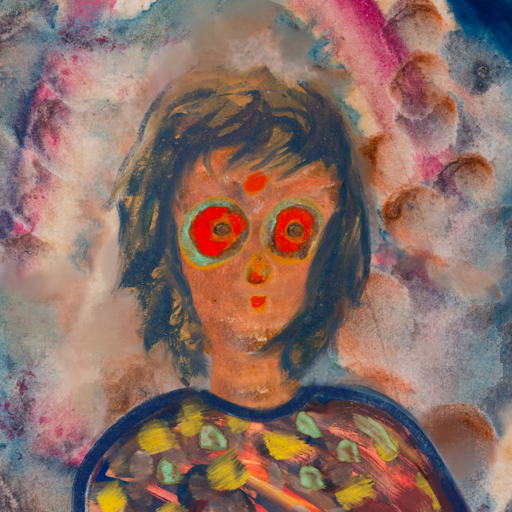
Background: Rupkatha, Head And Neck Front: Boggyland, Face Front: Sisters, Bust: Mother_And_Son_Mother, Hair Front: InTheSun, Head Accessory: Blank, Second Necklace: Blank, Necklace: Blank, Baby: Blank